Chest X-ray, PA view. Patient: 51 years old, sex F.
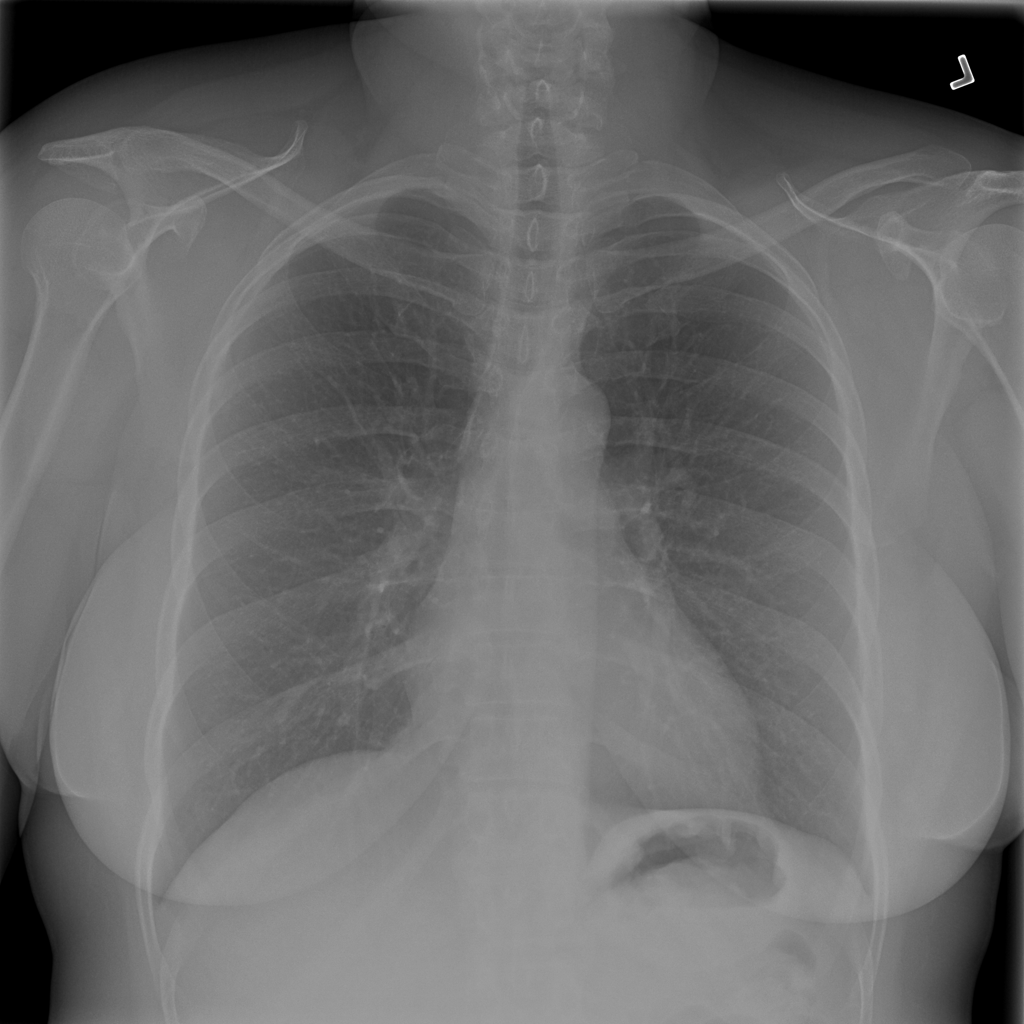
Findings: No Finding